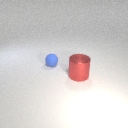
small blue rubber sphere to the left of large red metal cylinder